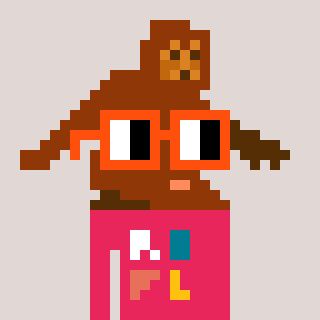
a pixel art character with square orange glasses, a bigfoot-shaped head and a redpinkish-colored body on a warm background